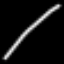
Label: line